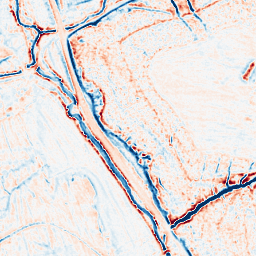
Category: multiscale
Decomposition family: dog_multiscale
Decomposition parameters: sigma_ratio: 1.4
n_scales: 4
base_sigma: 0.5
Upsampling method: linear_exact
Upsampling parameters: scale: 8
Upsampling scale: 8